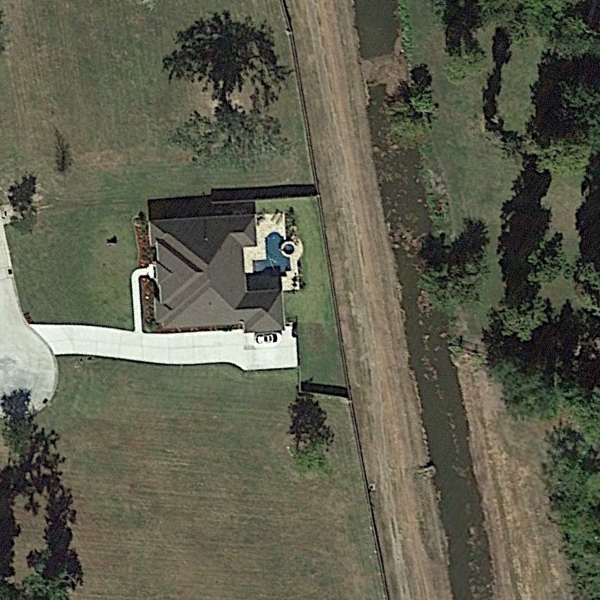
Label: SparseResidential